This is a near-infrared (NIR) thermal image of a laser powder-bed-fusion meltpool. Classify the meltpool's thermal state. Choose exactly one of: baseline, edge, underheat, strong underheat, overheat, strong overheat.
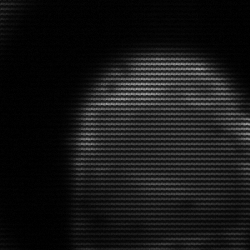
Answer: edge